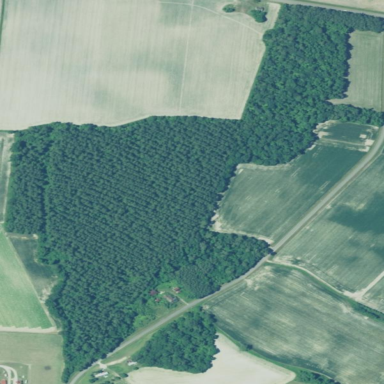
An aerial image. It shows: Mixed woodland area with variety of leaf types and cycles.